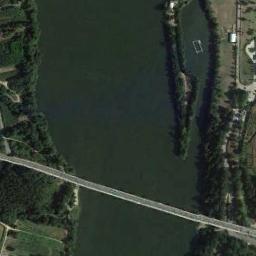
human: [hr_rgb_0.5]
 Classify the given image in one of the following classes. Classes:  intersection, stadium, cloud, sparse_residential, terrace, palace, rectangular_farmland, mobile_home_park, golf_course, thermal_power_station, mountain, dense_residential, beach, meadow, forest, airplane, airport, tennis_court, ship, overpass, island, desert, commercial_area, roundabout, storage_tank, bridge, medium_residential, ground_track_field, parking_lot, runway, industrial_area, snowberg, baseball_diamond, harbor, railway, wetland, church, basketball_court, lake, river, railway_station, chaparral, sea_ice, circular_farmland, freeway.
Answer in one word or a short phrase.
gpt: bridge